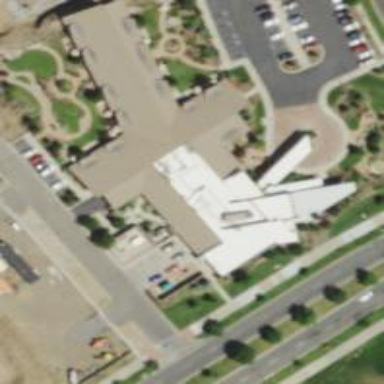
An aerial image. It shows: Hospice within hospital.